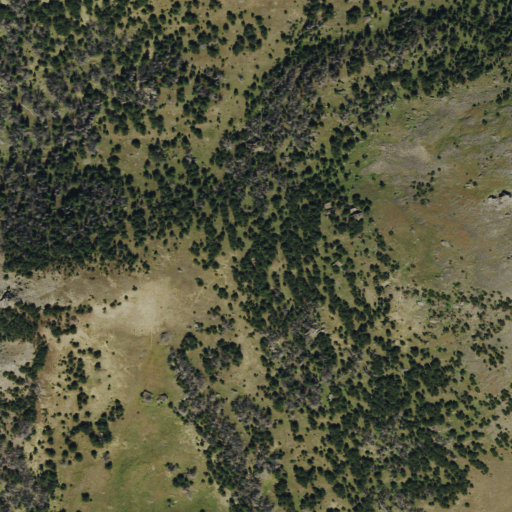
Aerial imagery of mountain in Wyoming named Boedeker Butte containing evergreen forest, shrub, and barren land